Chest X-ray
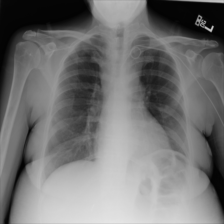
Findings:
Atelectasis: negative
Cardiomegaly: negative
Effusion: negative
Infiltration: negative
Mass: negative
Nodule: negative
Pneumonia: negative
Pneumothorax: negative
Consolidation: negative
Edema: negative
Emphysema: negative
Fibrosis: negative
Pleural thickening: negative
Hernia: negative